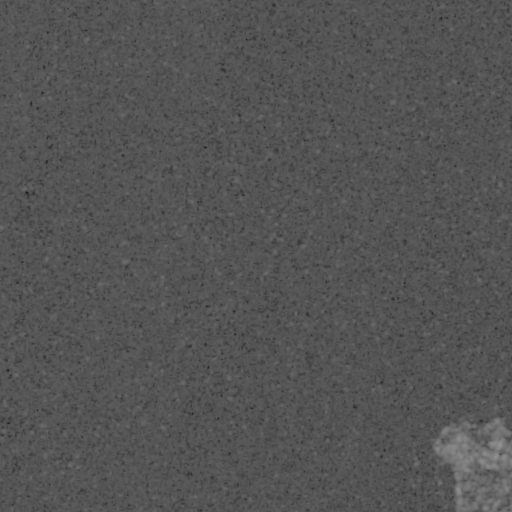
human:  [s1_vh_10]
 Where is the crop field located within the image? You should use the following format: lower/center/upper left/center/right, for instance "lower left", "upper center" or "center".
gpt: The crop field is located in the lower right of the image.
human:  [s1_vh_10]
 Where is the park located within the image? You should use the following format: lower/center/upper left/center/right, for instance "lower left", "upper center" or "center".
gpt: The park is located in the lower right of the image.
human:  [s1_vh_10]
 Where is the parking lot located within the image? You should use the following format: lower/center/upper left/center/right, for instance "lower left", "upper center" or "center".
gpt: The parking lot is located in the lower right of the image.
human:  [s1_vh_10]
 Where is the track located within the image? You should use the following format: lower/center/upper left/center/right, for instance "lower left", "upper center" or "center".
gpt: The track is located in the lower right of the image.
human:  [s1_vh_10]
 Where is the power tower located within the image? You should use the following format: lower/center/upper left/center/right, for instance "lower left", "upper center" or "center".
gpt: There is no power tower in the image.

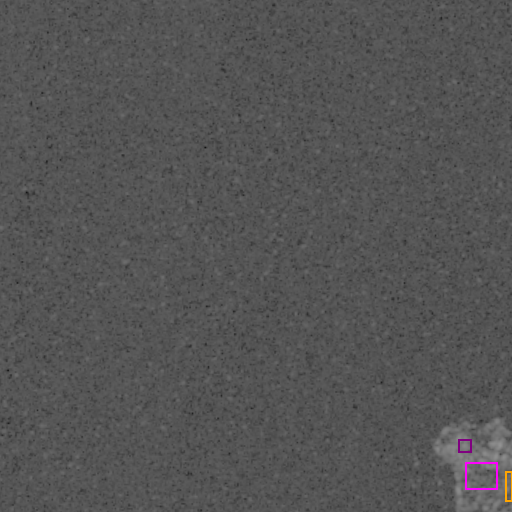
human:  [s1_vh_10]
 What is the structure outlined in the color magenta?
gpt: The structure outlined in magenta is a crop field.
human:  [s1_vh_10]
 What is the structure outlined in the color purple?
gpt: The structure outlined in purple is a park.
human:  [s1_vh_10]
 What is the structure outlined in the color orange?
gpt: The structure outlined in orange is a parking lot.
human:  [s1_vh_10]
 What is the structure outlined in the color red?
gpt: There is no red outline.